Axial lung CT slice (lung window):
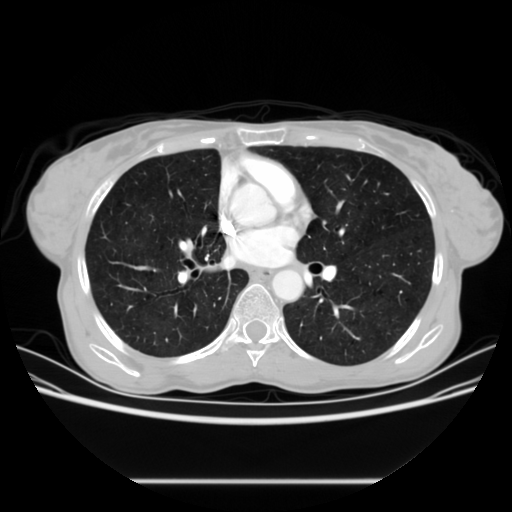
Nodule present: no